Question: I want to import data from excel file to sql server database. Where data table does not start at first row in excel. Just like this picture:

Here this my code when click button:
'''
protected void btnUpload_Click(object sender, EventArgs e)
{
if (fileUpload.HasFile)
{
string path = string.Concat(Server.MapPath("~/File/" + fileUpload.FileName));
fileUpload.SaveAs(path);
string connExcelString = string.Format("Provider=Microsoft.ACE.OLEDB.12.0;Data Source={0};Extended Properties="Excel 12.0 Xml;HDR=YES;IMEX=1";", path);
OleDbConnection ExcelConn = new OleDbConnection(connExcelString);
try
{
OleDbCommand cmd = new OleDbCommand("select * from [Sheet1$]", ExcelConn);
ExcelConn.Open();
OleDbDataReader dr = cmd.ExecuteReader();
string connSql = @"Data Source=.; Database=dbtest; User Id=sa; Password=mypassword;";
SqlBulkCopy bulkcopy = new SqlBulkCopy(connSql);
SqlBulkCopyColumnMapping mapNPM = new SqlBulkCopyColumnMapping("npm", "npm");
bulkcopy.ColumnMappings.Add(mapNPM);
SqlBulkCopyColumnMapping mapProdi = new SqlBulkCopyColumnMapping("prodi", "prodi");
bulkcopy.ColumnMappings.Add(mapProdi);
SqlBulkCopyColumnMapping mapGrade = new SqlBulkCopyColumnMapping("grade", "grade");
bulkcopy.ColumnMappings.Add(mapGrade);
bulkcopy.DestinationTableName = "testUpload";
bulkcopy.WriteToServer(dr);
msg.Text = "success";
}
catch (Exception ex)
{
msg.Text = ex.Message.ToString();
}
finally
{
ExcelConn.Close();
}
}
}
'''
When I try to upload file excel with the first row is data table, data was successfull import into sql server. But when file data excel look just like that picture, the message return is : 'The given ColumnName 'npm' does not match up with any column in data source.'
Can you help me to solve my problem?
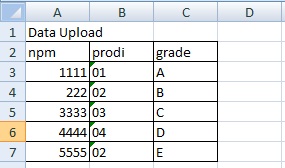
Answer: I've found the answer to my own question. I changed the way to retrieve data from an excel file, instead of using OLEDB changed to use Office Interop. So I added a reference Office Interop and modify the source code to be like this:
'''
protected void btnUpload_Click(object sender, EventArgs e)
{
if (fileUpload.HasFile)
{
string path = string.Concat(Server.MapPath("~/File/" + fileUpload.FileName));
fileUpload.SaveAs(path);
Microsoft.Office.Interop.Excel.Application appExcel;
Microsoft.Office.Interop.Excel.Workbook workbook;
Microsoft.Office.Interop.Excel.Range range;
Microsoft.Office.Interop.Excel._Worksheet worksheet;
appExcel = new Microsoft.Office.Interop.Excel.Application();
workbook = appExcel.Workbooks.Open(path, 0, true, 5, "", "", true, Microsoft.Office.Interop.Excel.XlPlatform.xlWindows, " ", false, false, 0, true, 1, 0);
worksheet = (Microsoft.Office.Interop.Excel._Worksheet)workbook.Sheets[1];
range = worksheet.UsedRange;
int rowCount = range.Rows.Count;
int colCount = range.Columns.Count;
System.Data.DataTable dt = new System.Data.DataTable();
dt.Columns.Add("npm");
dt.Columns.Add("prodi");
dt.Columns.Add("grade");
for (int Rnum = 3; Rnum <= rowCount; Rnum++)
{
DataRow dr = dt.NewRow();
//Reading Each Column value From sheet to datatable Colunms
for (int Cnum = 1; Cnum <= colCount; Cnum++)
{
dr[Cnum - 1] = (range.Cells[Rnum, Cnum]).Value2.ToString();
}
dt.Rows.Add(dr); // adding Row into DataTable
dt.AcceptChanges();
}
workbook.Close(true);
appExcel.Quit();
try
{
string connSql = @"Data Source=.; Database=dbkuring; User Id=sa; Password=pohodeui;";
SqlBulkCopy bulkcopy = new SqlBulkCopy(connSql);
SqlBulkCopyColumnMapping mapNPM = new SqlBulkCopyColumnMapping("npm", "npm");
bulkcopy.ColumnMappings.Add(mapNPM);
SqlBulkCopyColumnMapping mapProdi = new SqlBulkCopyColumnMapping("prodi", "prodi");
bulkcopy.ColumnMappings.Add(mapProdi);
SqlBulkCopyColumnMapping mapGrade = new SqlBulkCopyColumnMapping("grade", "grade");
bulkcopy.ColumnMappings.Add(mapGrade);
bulkcopy.DestinationTableName = "testUpload";
bulkcopy.WriteToServer(dt);
msg.Text = "success";
}
catch (Exception ex)
{
msg.Text = ex.Message.ToString();
}
}
}
'''
To skip how much row to read data, I just edit at this code: 'for (int Rnum = 3; Rnum <= rowCount; Rnum++)'